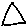
Label: triangle